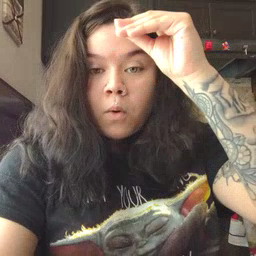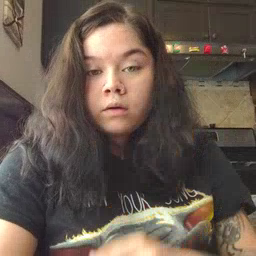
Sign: boy